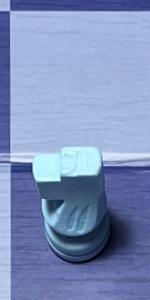
Label: Knight_White